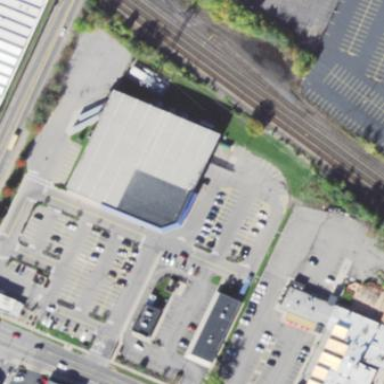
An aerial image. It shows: Retail area.